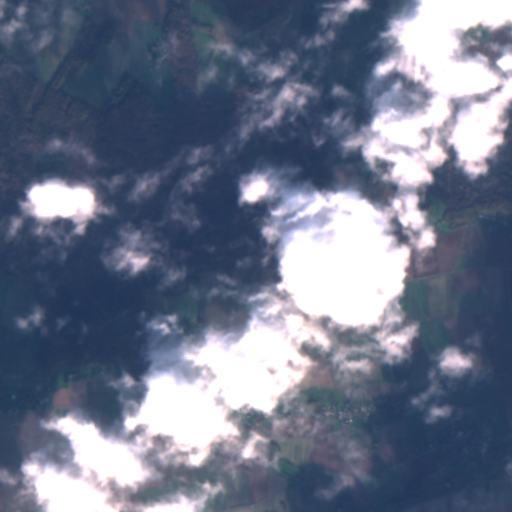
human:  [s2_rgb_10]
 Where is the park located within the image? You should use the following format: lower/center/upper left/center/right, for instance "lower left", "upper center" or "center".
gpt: The park is located in the lower right of the image.
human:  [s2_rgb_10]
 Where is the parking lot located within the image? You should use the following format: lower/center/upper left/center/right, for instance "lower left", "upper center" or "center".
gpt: The parking lot is located in the lower right of the image.
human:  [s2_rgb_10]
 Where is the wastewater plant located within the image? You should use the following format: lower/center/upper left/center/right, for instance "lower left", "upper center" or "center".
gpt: The wastewater plant is located in the lower right of the image.
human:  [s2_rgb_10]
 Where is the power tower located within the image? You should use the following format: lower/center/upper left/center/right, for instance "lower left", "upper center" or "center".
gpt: There is no power tower in the image.